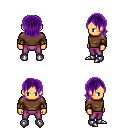
a pixel art fantasy rpg character, male body template, human, tanned skin, brown long-sleeve shirt, magenta pants, purple long bangs hairstyle, leather bracers, metal boots, four views (front, back, left, right), 2x2 character sprite sheet, small pixel art, hard edges, no anti-aliasing